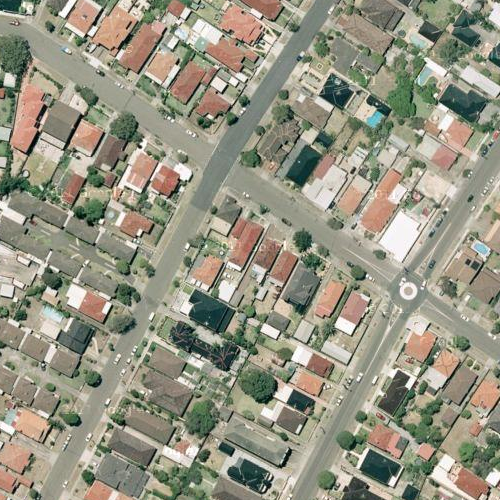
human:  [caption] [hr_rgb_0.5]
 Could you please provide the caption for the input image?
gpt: This is a residential area with many houses arranged in lines and some roads go through this area .

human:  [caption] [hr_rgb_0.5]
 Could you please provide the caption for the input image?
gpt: Many houses arranged in lines while a wide road in the middle of this area .

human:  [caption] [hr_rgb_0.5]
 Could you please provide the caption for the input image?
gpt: A residential area with many houses arranged in lines .

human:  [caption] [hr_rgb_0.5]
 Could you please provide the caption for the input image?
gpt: A residential area with many houses arranged in lines and some roads go through this area .

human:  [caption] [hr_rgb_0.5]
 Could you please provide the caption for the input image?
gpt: Lots of houses arranged in lines with some roads go across this area .